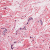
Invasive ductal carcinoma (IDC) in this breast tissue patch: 0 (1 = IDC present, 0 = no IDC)